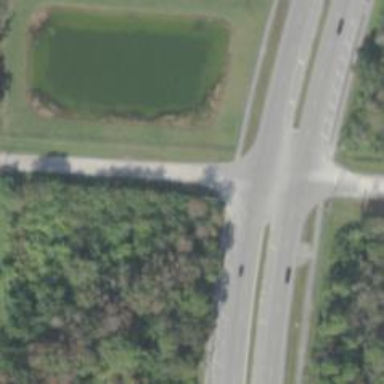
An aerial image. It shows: Road with stop sign.